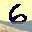
Label: 6